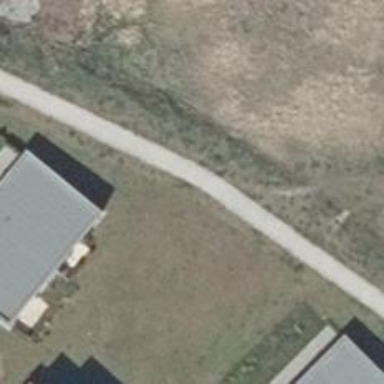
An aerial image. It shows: Footway with gravel surface.